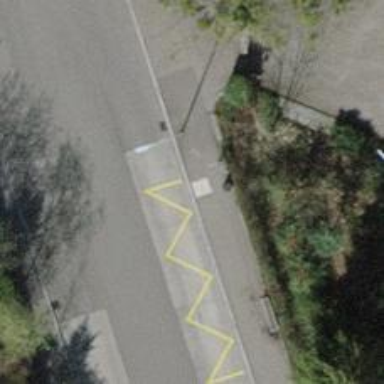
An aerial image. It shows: Bus stop with platform for public transport.